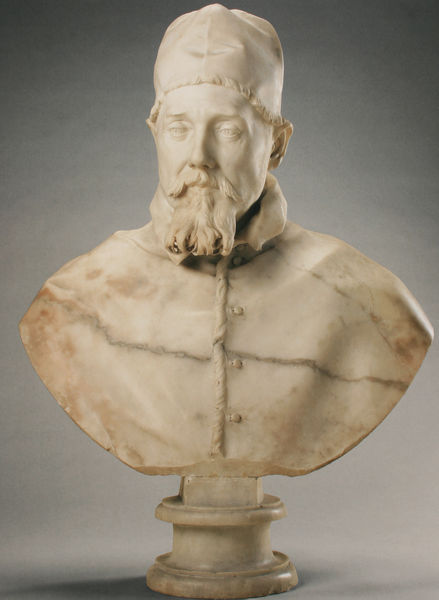
Titel: Porträt Papst Urban VIII Barberini
Künstler: Gianlorenzo Bernini
Standort: Ottawa
Institution: National Gallery of Canada
Schlagwörter: fuß, mann, schatten, umhang, weiß, frisur, grau, haar, hintergrund, hut, marmor, mund, nase, ohr, stirn, blick, beige, haube, bart, kappe, mütze, augen, barock, gesicht, kleidung, kragen, sockel, stein, vollbart, bildnis, portrait, porträt, kirche, geistlicher, gewand, haare, mantel, augenbrauen, kinn, knopf, ohren, renaissance, schultern, skulptur, statue, fell, kopfbedeckung, wangen, ausdruck, bischof, bishop, cardinal, cleric, hat, papst, priest, white, collar, face, nose, old, ernst, brauen, büste, streifen, brown, plinthe, poliert, knöpfe, knopfleiste, schnauzer, foto, fotografie, torso, herrscher, kardinal, krause, rom, maserung, hellgrau, man, stone, ear, head, mönch, mitra, eyes, basis, heilig, cape, bust, klassik, coat, buttons, beard, ader, gefüge, model, sculpture, ornat, gemeißelt, mamor, klassisch, marble, medici, neoklassizismus, ears, würdenträger, mantilla, pillar, geädert, mittelalter, gragen, pedestal, shirt, huz, clerus, goatee, button, mustache, moustache, porträtbüste, bernini, gianlorenzo, 19 jahrhundert, hu, roman catholic, preist, prist, preast, buste